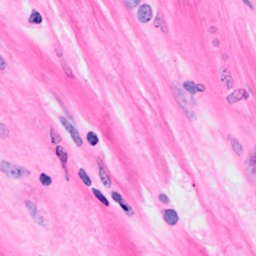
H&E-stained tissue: Breast